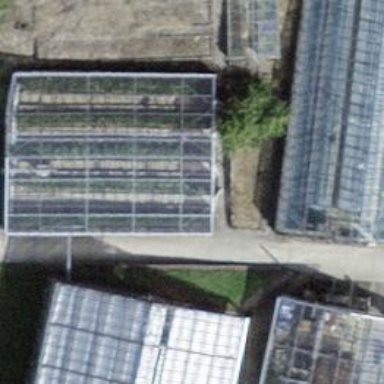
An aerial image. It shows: Greenhouse.